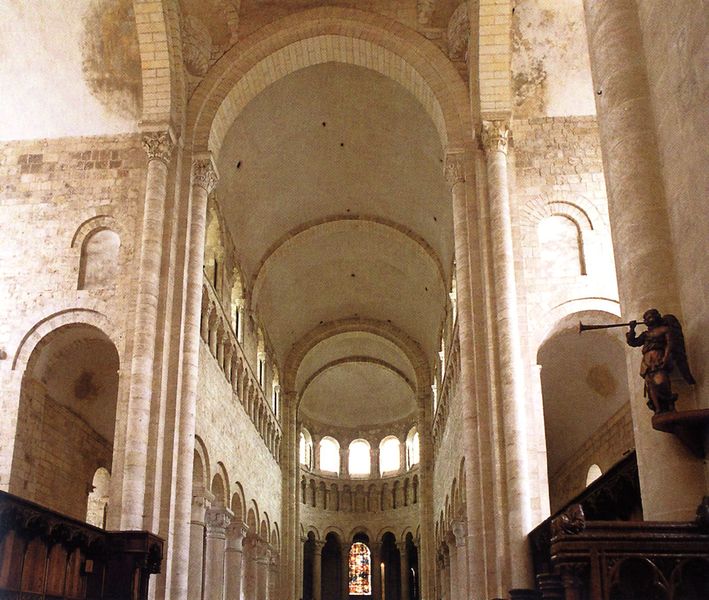
Titel: Chor der Abteikirche Saint-Benoît-sur-Loire
Standort: Saint-Benoît-sur-Loire (EU - F - Centre - Val-de-Loire)
Schlagwörter: fenster, hell, säule, innenraum, kirche, decke, innen, rund, engel, schiff, figuren, rundbogen, gestühl, gewölbe, mittelschiff, glasfenster, seitenschiff, apsis, romanik, chor, posaune, basilika, säulengang, romanisch, hallenkirche, trompete, evangelisch, gurtbogen, gurtbögen, kathedrale romanisch italien, romanischer chor, chorstühl